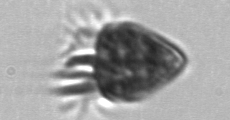
Label: Strombidium_morphotype2